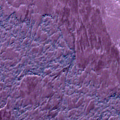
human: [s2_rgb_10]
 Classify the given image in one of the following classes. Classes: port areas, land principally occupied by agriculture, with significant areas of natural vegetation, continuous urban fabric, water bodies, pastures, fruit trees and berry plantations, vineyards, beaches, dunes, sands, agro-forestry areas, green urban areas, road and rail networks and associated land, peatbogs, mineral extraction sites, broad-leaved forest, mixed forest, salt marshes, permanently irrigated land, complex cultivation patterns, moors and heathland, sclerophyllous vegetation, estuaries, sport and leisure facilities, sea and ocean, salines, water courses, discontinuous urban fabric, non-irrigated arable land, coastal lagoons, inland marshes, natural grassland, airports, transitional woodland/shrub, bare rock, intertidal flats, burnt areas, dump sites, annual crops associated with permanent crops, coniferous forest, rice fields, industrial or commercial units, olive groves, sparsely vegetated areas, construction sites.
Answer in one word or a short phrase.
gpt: sea and ocean